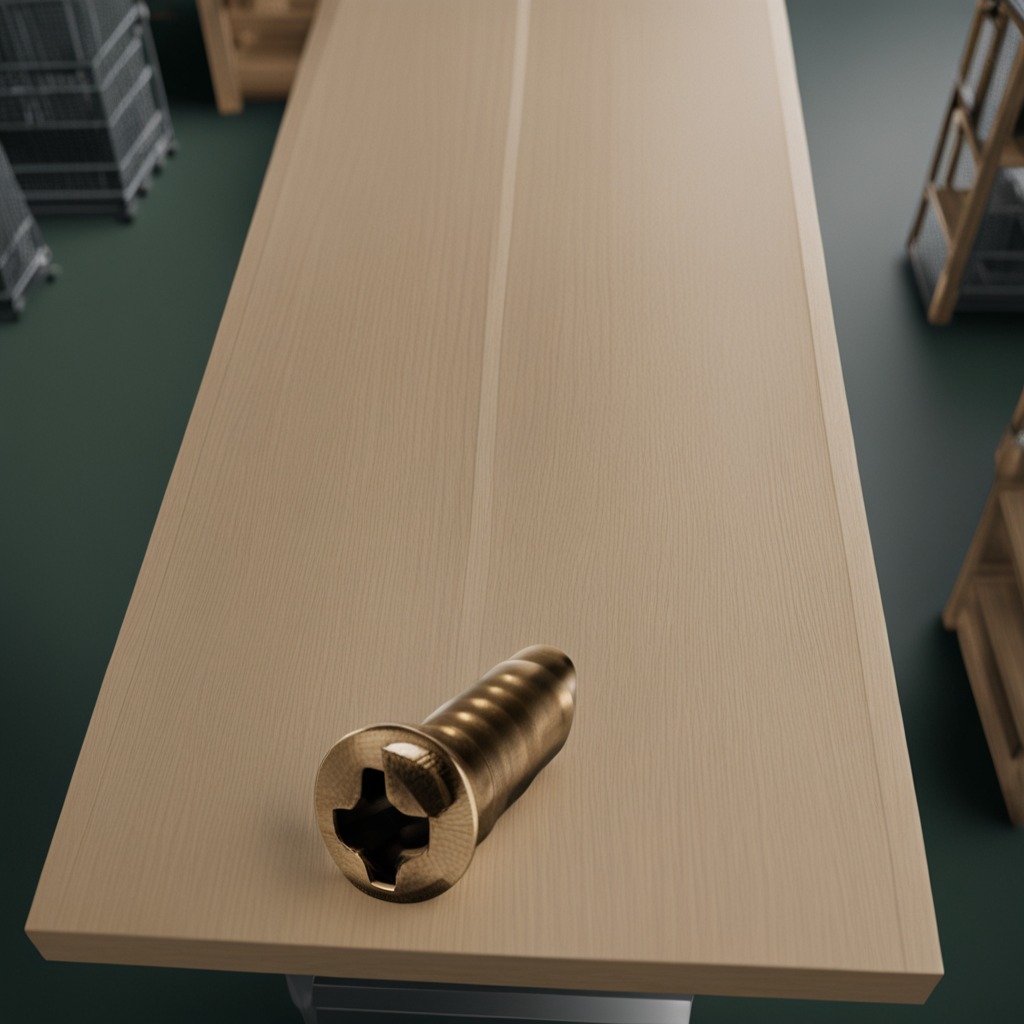
A metal screw is lying on the workbench inside a coastal fishing gear workshop.